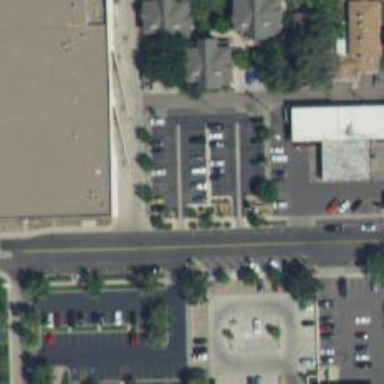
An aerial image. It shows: Parking space.